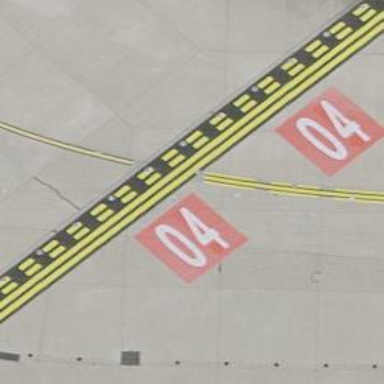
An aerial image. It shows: Runway holding position.